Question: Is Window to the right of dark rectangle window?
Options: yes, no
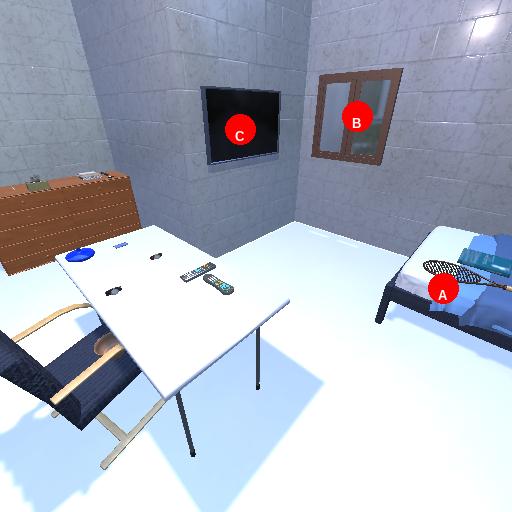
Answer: yes